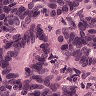
Metastatic tissue present: yes